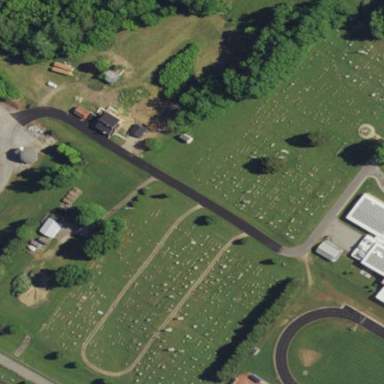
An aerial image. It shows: Cemetery.